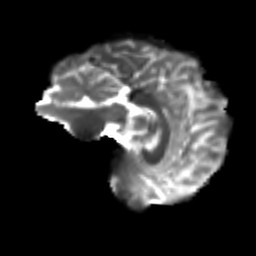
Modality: T2w
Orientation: sagittal
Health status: ill
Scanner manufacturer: siemens
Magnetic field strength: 3 T
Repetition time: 6.7 s
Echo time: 0.1 s